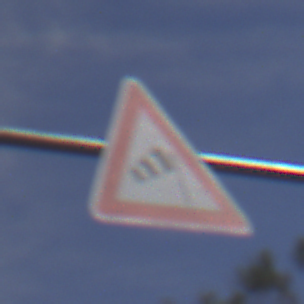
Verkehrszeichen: SeitenwindVonRechts
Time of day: MorningAfternoon
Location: Outdoor (RoadRail)
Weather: PartlyCloudy
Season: NotSpecified
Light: Natural